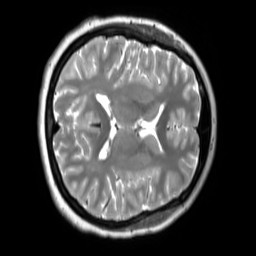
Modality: T2w
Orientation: axial
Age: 21
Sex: female
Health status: ill
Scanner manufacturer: siemens
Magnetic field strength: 3 T
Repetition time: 2.8 s
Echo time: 0.326 s